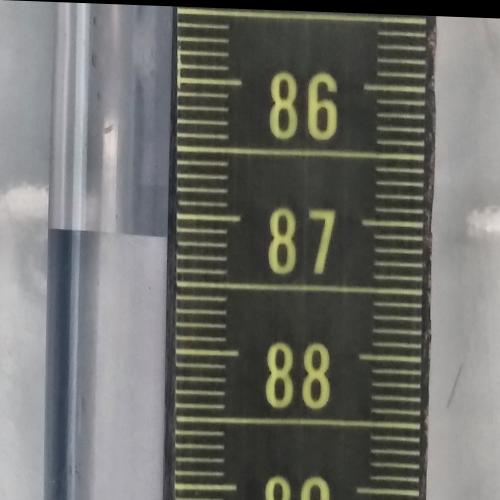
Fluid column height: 87.1 cm